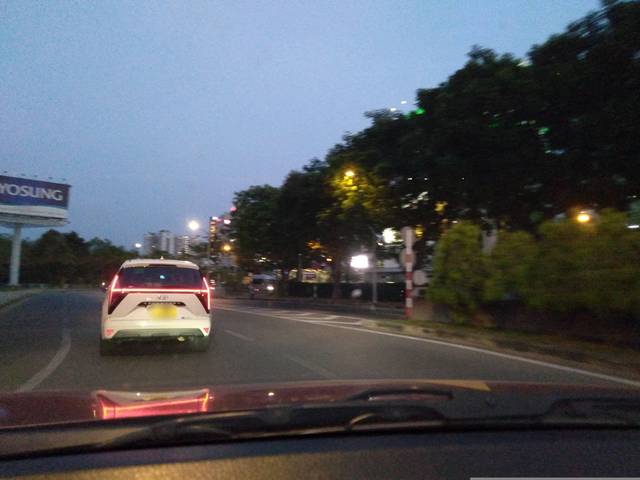
Region: Vietnam
Coordinates: 10.814, 106.663